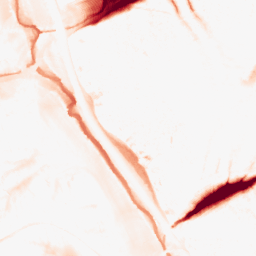
Category: morphological
Decomposition family: tophat
Decomposition parameters: size: 20
mode: black
Upsampling method: regularized
Upsampling parameters: scale: 2
lambda_reg: 0.001
Upsampling scale: 2